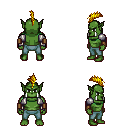
a pixel art fantasy rpg character, male body template, orc, green skin, steel arm armor, teal pants, blonde mohawk hairstyle, leather bracers, four views (front, back, left, right), 2x2 character sprite sheet, small pixel art, hard edges, no anti-aliasing